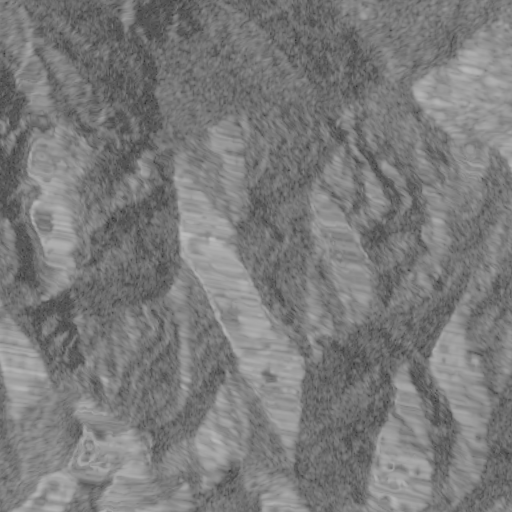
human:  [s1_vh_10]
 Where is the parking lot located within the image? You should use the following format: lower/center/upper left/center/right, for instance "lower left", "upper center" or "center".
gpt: The parking lot is located in the lower left of the image.
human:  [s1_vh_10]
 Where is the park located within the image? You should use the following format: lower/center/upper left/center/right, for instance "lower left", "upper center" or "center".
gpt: There is no park in the image.

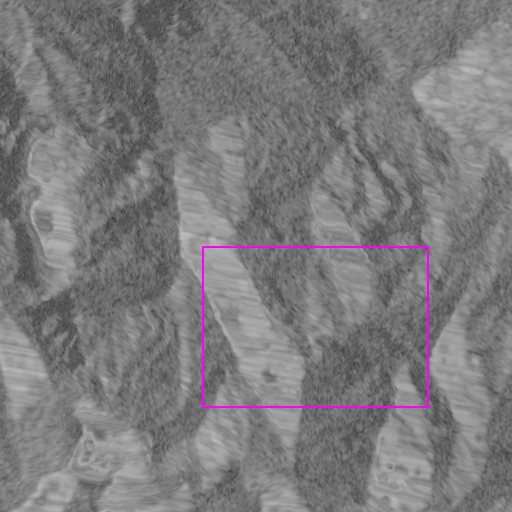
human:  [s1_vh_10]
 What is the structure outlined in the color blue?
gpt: There is no blue outline.
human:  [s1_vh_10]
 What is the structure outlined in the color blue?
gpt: There is no structure outlined in blue.